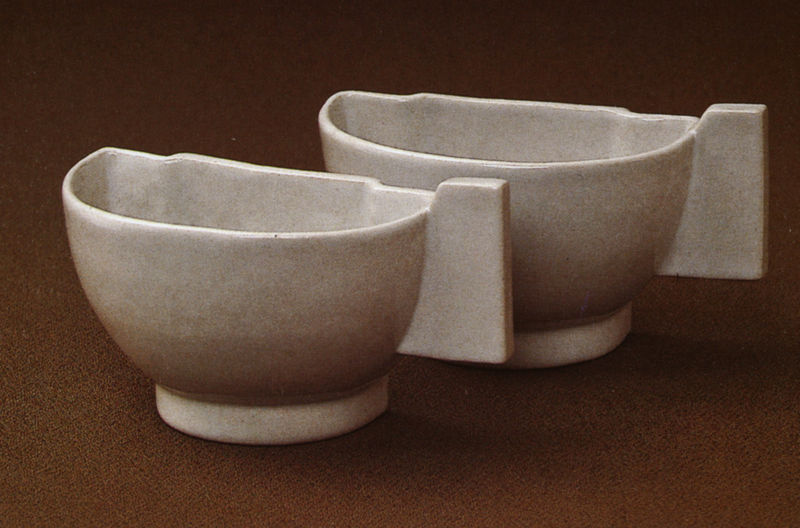
Titel: Tasse (Neuauflage 1984)
Künstler: Kasimir Malewitsch
Standort: Kuskowo
Institution: Staatliches Porzellan- und Keramikmuseum
Schlagwörter: fuß, schatten, weiß, braun, getränk, grau, licht, marmor, trinken, schale, schüssel, sockel, stein, boden, paar, kontrast, rund, henkel, keramik, schalen, stilleben, ton, vase, zwei, moderne, leer, modern, massiv, querformat, kaffee, glanz, tasse, tee, poliert, foto, fotografie, photographie, griff, becher, gefäß, hälfte, untergrund, eckig, porzellan, form, becken, geschirr, service, gefässe, photo, halbkreis, halbrund, bauhaus, griffe, tassen, krüge, farbfoto, halb, teetasse, steingut, absatz, porzelan, prozellan, fotographie, objekt, füllung, design, glasur, aufnahme, doppelt, halbiert, kaffeetasse, platt, objekte, trinkgefäss, unförmig, produkt, set, weihwasser, kantig, zwilling, teeset, farbfotografie, shatten, rasieren, zeppelin, kaffeetassen, körnig, gießerei, seitenwand, zinnglasur, mdern, industriedesign, leere tassen, unorganisch, halbe tassen, gießform, tassenset, stotgraphie, modernes design, kaffeeset, unörmig